Interaction volume radius: 5 \u00c5
Interaction volume height: 20 \u00c5
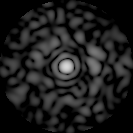
Disorder parameter: 0.8264